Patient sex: M
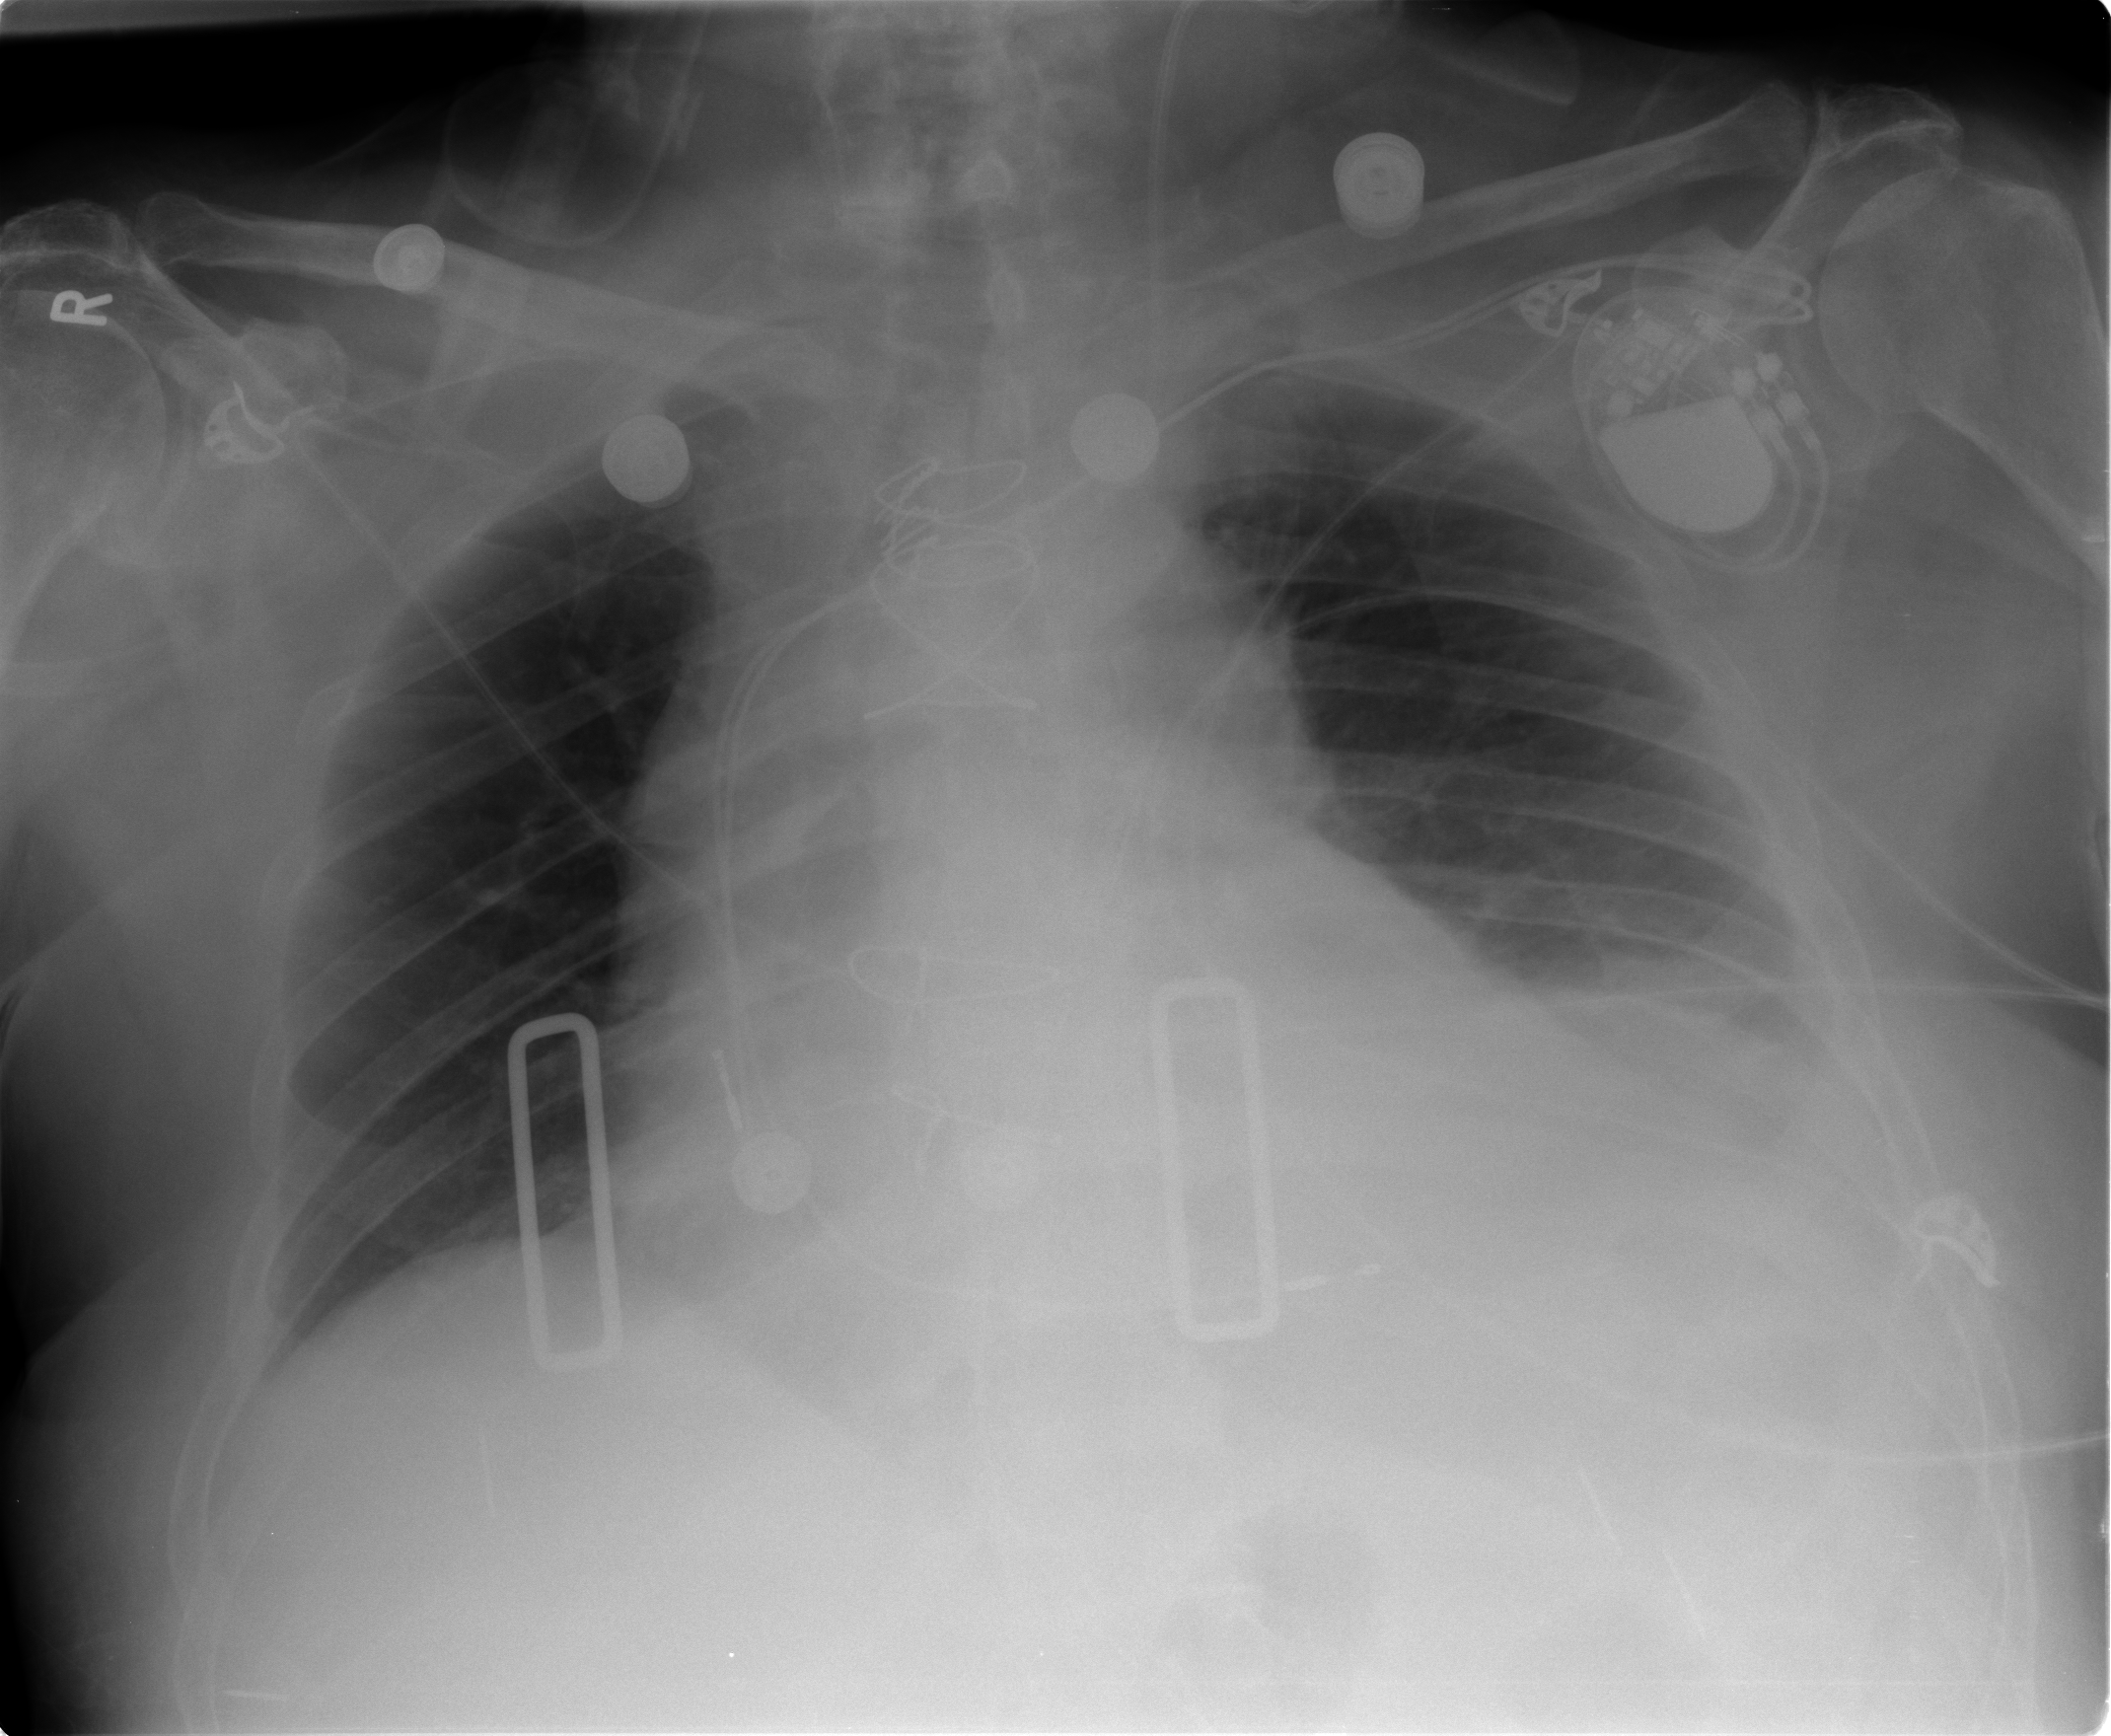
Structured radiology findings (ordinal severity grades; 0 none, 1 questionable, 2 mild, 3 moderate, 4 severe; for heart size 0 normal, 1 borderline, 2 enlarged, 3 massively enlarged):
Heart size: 2
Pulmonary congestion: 0
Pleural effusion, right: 0
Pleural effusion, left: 2
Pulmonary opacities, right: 0
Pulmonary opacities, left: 0
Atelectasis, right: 0
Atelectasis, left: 1